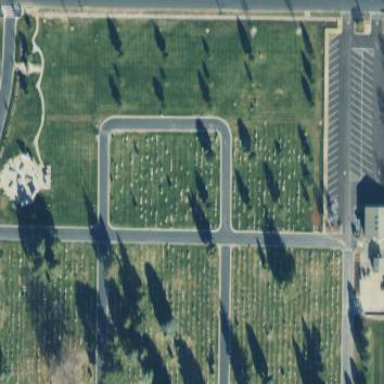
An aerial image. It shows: Sector of the cemetery covered in grass.